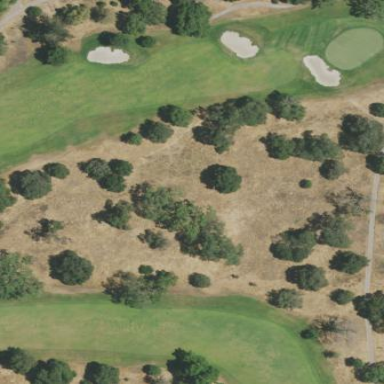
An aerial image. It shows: Rough area on grassy golf course.